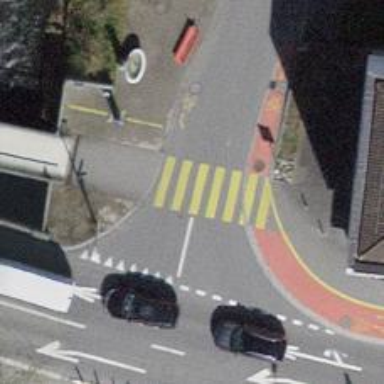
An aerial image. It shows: Road crossing with traffic signals and central island.